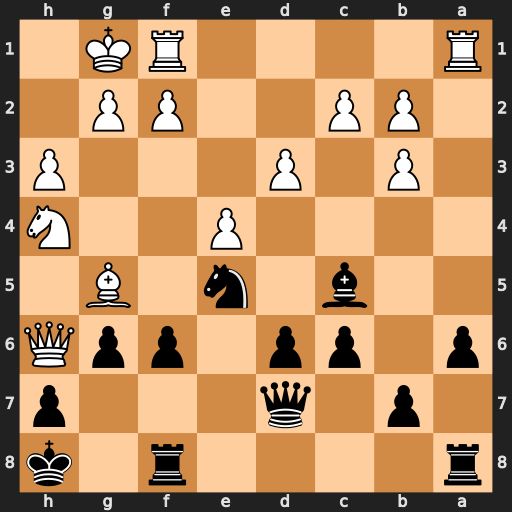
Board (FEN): r4r1k/1p1q3p/p1pp1ppQ/2b1n1B1/4P2N/1P1P3P/1PP2PP1/R4RK1
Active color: b
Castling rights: -
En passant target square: -
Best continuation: fxg5